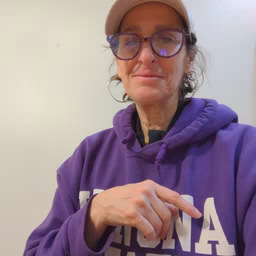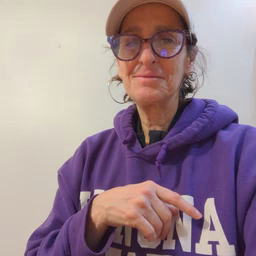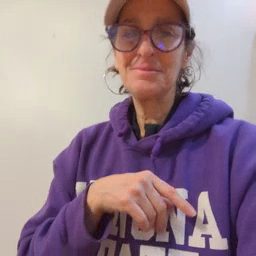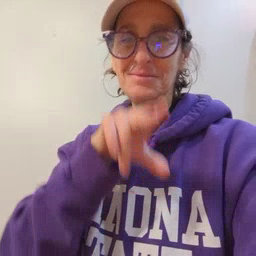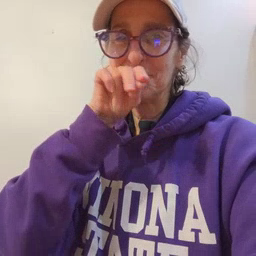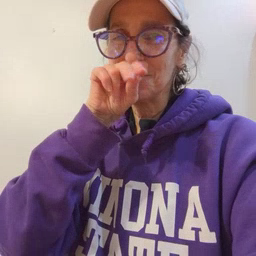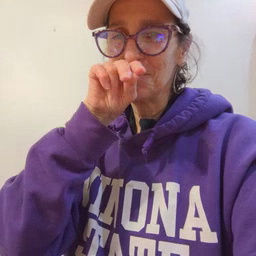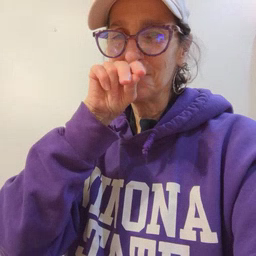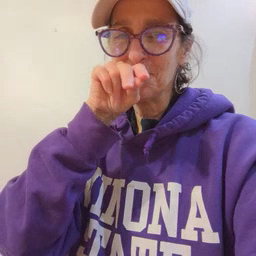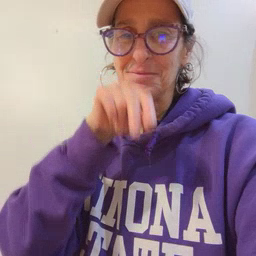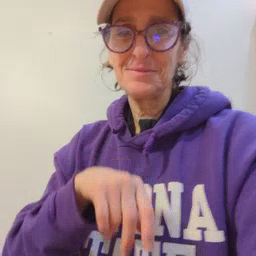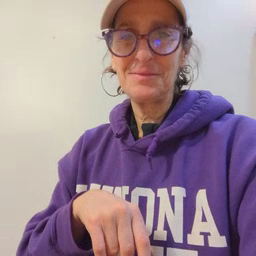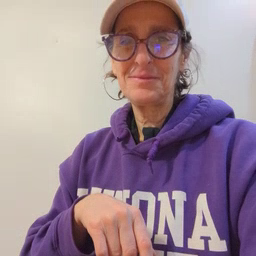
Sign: duck